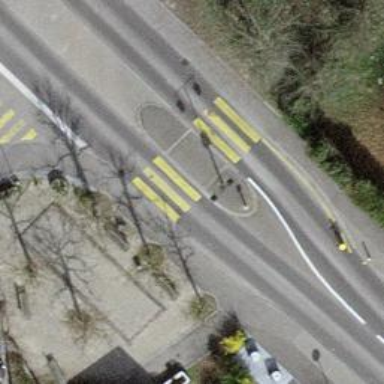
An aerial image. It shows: Asphalt surface with traffic calming island.